Interaction volume radius: 5 \u00c5
Interaction volume height: 20 \u00c5
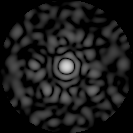
Disorder parameter: 0.8427